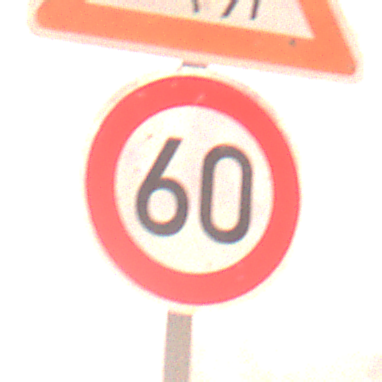
Verkehrszeichen: Geschwindigkeit60
Zusatzzeichen oben: ReiterRechts
Umgebung: Outdoor, Urban
Tageszeit: Night
Wetter: Overcast
Licht: Artificial
Jahreszeit: Winter
Kontrast: MediumContrast